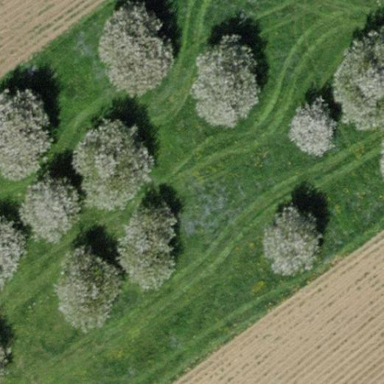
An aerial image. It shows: Orchard.